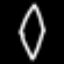
Label: diamond